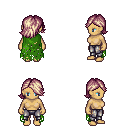
a pixel art fantasy rpg character, female body template, human, tanned skin, green tattered cape, metal pants, white blonde swoop hairstyle, four views (front, back, left, right), 2x2 character sprite sheet, small pixel art, hard edges, no anti-aliasing